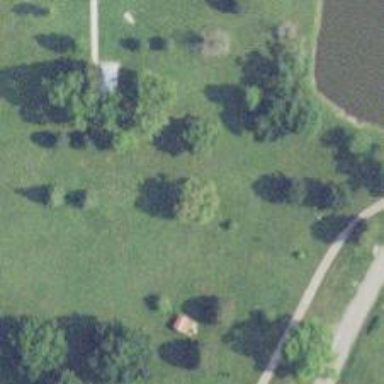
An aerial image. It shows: Disc golf fairway with hole for the sport of disc golf.